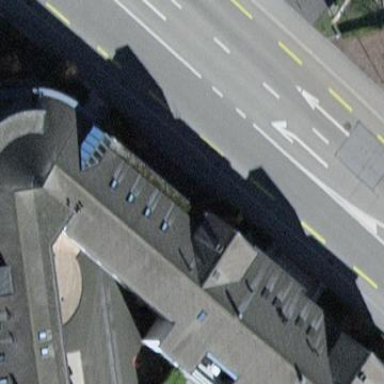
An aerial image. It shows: Commercial building.